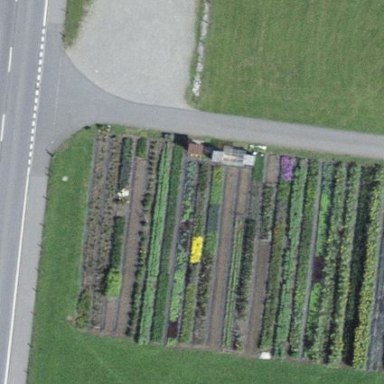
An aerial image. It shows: Plant nursery.